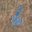
Label: 6